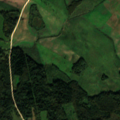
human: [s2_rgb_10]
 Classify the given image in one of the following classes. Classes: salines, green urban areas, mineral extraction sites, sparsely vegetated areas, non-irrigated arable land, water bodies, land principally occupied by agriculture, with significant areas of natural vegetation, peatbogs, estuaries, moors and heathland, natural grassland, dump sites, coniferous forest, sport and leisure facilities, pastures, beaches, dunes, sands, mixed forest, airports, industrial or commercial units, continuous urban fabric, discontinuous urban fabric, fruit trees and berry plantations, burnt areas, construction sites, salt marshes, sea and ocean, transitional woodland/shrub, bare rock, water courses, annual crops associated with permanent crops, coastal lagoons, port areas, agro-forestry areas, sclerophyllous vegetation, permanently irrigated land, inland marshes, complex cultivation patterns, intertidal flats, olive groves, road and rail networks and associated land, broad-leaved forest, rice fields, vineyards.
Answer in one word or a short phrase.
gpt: non-irrigated arable land, pastures, complex cultivation patterns, mixed forest